Interaction volume radius: 5 \u00c5
Interaction volume height: 15 \u00c5
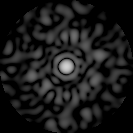
Disorder parameter: 0.8158